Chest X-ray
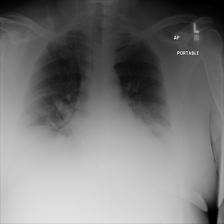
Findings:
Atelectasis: positive
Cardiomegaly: negative
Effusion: positive
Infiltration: negative
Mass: negative
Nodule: negative
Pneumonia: negative
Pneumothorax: negative
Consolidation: negative
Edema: negative
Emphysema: negative
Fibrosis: negative
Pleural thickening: negative
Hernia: negative